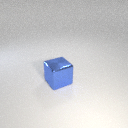
large blue metal cube